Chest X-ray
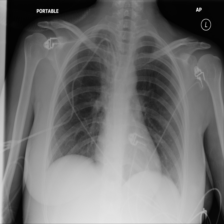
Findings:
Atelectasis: negative
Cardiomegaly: negative
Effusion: negative
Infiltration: negative
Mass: negative
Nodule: negative
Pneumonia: negative
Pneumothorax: negative
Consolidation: negative
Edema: negative
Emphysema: negative
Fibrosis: negative
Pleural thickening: negative
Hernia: negative